Question: I have several files, each of which has data like this (filename:data inside separated by newline):
1. Mike: Plane
Car
2. Paula: Plane
Train
Boat
Car
3. Bill: Boat
Train
4. Scott: Car
How can I create a csv file using python that groups all the different vehicles and then puts a X on the applicable person, like:

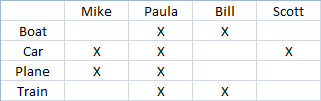
Answer: Assuming those line numbers aren't in there (easy enough to fix if they are), and with an input file like following:
'''
Mike: Plane
Car
Paula: Plane
Train
Boat
Car
Bill: Boat
Train
Scott: Car
'''
Solution can be found here : <URL>
'''
import sys
from collections import defaultdict
import csv
# see http://stackoverflow.com/questions/<PHONE>/group-and-check-mark-using-python
def main():
# files = ["group.txt"]
files = sys.argv[1:]
if len(files) < 1:
print "usage: ./python_checkmark.py file1 [file2 ... filen]"
name_map = defaultdict(set)
for f in files:
file_handle = open(f, "r")
process_file(file_handle, name_map)
file_handle.close()
print_csv(sys.stdout, name_map)
def process_file(input_file, name_map):
cur_name = ""
for line in input_file:
if ":" in line:
cur_name, item = [x.strip() for x in line.split(":")]
else:
item = line.strip()
name_map[cur_name].add(item)
def print_csv(output_file, name_map):
names = name_map.keys()
items = set([])
for item_set in name_map.values():
items = items.union(item_set)
writer = csv.writer(output_file, quoting=csv.QUOTE_MINIMAL)
writer.writerow( [""] + names )
for item in sorted(items):
row_contents = map(lambda name:"X" if item in name_map[name] else "", names)
row = [item] + row_contents
writer.writerow( row )
if __name__ == '__main__':
main()
'''
Output:
'''
,Mike,Bill,Scott,Paula
Boat,,X,,X
Car,X,,X,X
Plane,X,,,X
Train,,X,,X
'''
Only thing this script doesn't do is keep the columns in order that the names are in. Could keep a separate list maintaining the order, since maps/dicts are inherently unordered.